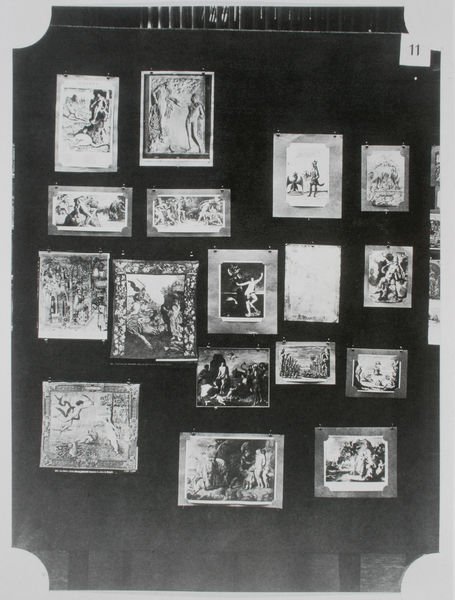
Titel: Der Bilderatlas Mnemosyne - Tafel 11 aus der sogenannten "vorletzten" Fassung des Bilderatlas
Künstler: Aby Warburg
Standort: London
Institution: Warburg Institute ©
Schlagwörter: mann, weiß, frauen, menschen, frau, glas, grau, männer, rücken, schwarz, regal, wand, rahmen, bild, realismus, personen, engel, relief, bilder, bücher, fotos, figuren, men, people, white, women, tafel, black, figures, gray, grey, meeting, mixed media, old, painting, wall, woman, karten, picture, pictures, collage, unscharf, foto, fotografie, antike, schwarzweiß, reihe, mythologie, vitrine, photo, ausstellung, skulpturen, antik, angel, angels, greek, man, mythology, naked, mythologisch, wesen, ship, trees, stand, bibliothek, sammlung, aufgehängt, drawing, reliefs, black and white, frame, cartoon, sketch, szenen, aufnahme, books, cross, paintings, nummer, wings, schaukasten, frames, portraits, cherubs, elf, motive, vergleich, jesus, dokumentation, board, gallery, studio, tafeln, ikonographie, rectangles, atlas, paint, illustrationen, aufnahmen, olympiade, dragon, aufhängung, fotografien, photos, postkarten, reliefe, plate, erinnerungen, dance, images, klein, scenes, seitenzahl, photograph, photography, überbelichtet, album, stecknadeln, photographs, serpent, dali, warburg, collection, photographien, einzelaufnahmen, sailboat, aby warburg, aby, mnemosyne, pinnwand, büchr, der bilderatlas mnemosyne, phorograohie, tafel 11, bilder atlas, pin, mnemosyne atlas, figren, malerei, bilden, one, klips, announcement, prints, 11, reißzwecken, menmosyne, leporello, exposure, carvings, number, spines, colage, stag, vintage, dated, blackboard, poses, record, 18, adventure, display, different, set, pinhole, many, archive, 17, evident, eleven, actions, photogrpahs, berühmte, groß, red room, representations, samples, lare, holdings, miniatures, salvador, illustrien, enterier, mixed time frame, not sure what this is, negatives, pinup, anqtique, multi-photo